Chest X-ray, AP view. Patient: 68 years old, sex M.
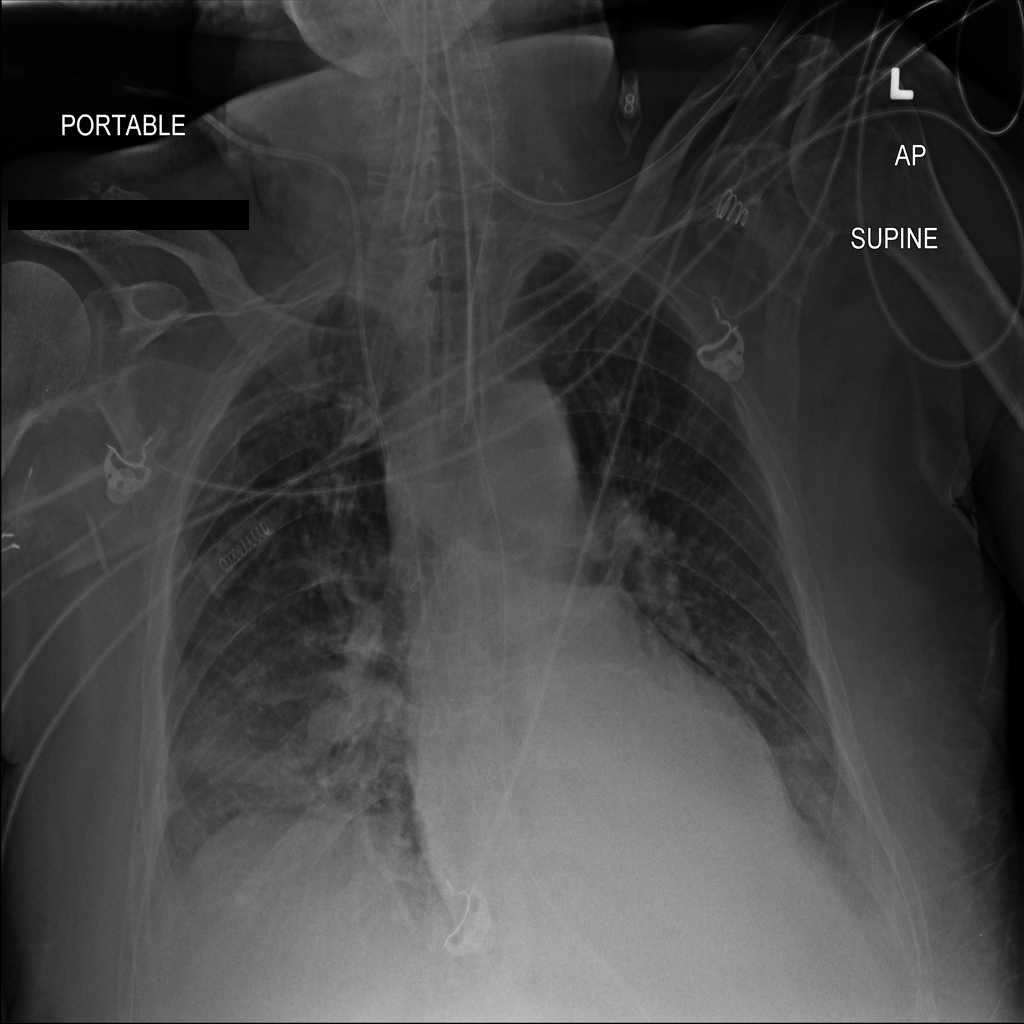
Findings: Effusion